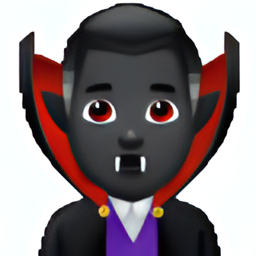
Name: man vampire dark skin tone
Emoji: 🧛🏿‍♂️
Group: People & Body
Sub-group: person-fantasy